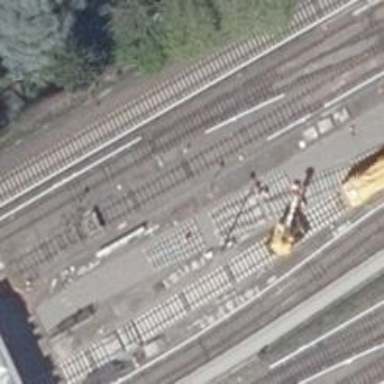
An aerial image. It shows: Railway switch.